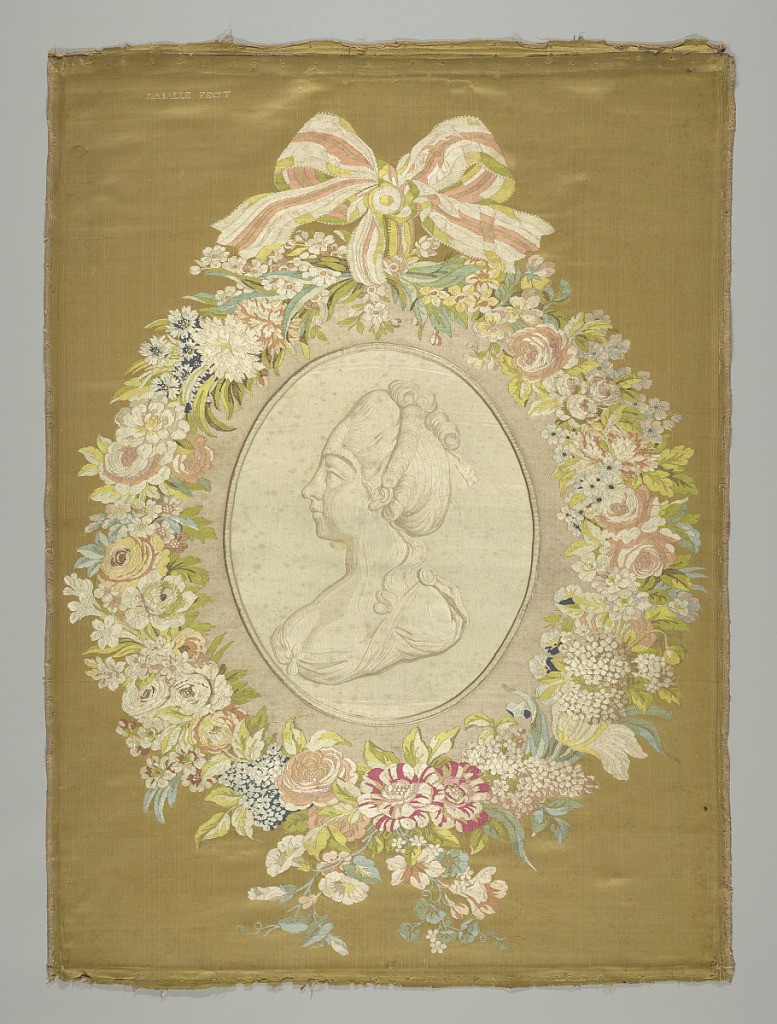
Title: Woven portrait
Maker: Philippe de la Salle, French, 1723–1803
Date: ca. 1771
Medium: silk Technique: 4&1 satin with discontinuous supplementary wefts bound on the front in plain weave by a supplementary warp
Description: A woven portrait of the Comtesse de Provence is embroidered to the fabric that forms the frame. The frame is a wreath of multicolor flowers with a bow at the top.